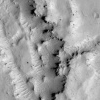
Atmospheric dust classification: not_dusty